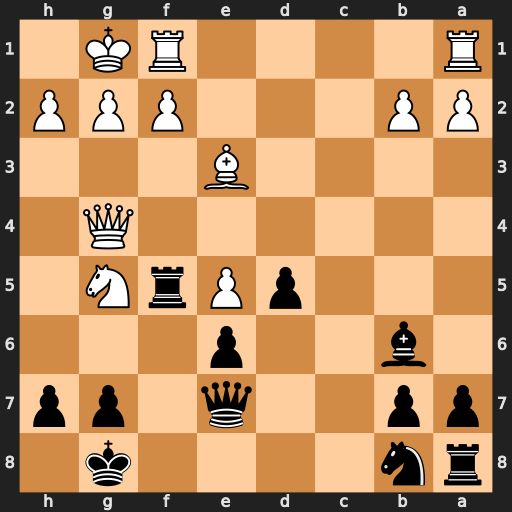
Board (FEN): rn4k1/pp2q1pp/1b2p3/3pPrN1/6Q1/4B3/PP3PPP/R4RK1
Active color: b
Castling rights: -
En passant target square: -
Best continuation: Bxe3